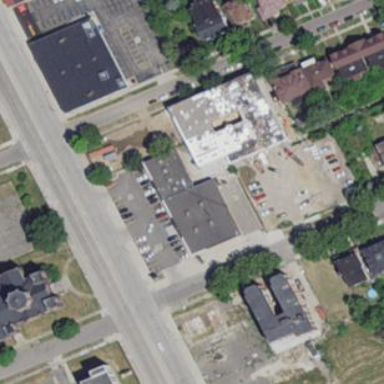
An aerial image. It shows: Retail building.